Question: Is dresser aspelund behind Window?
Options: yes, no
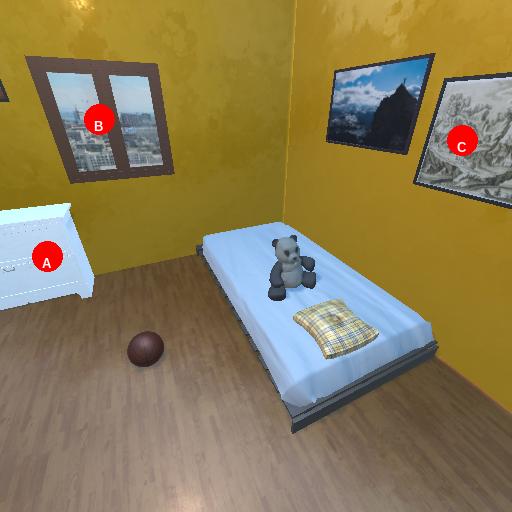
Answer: yes